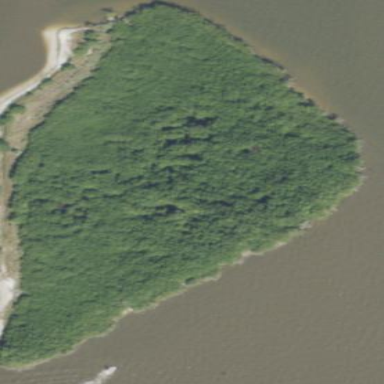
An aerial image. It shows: Mangrove wetland area.